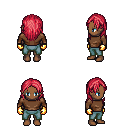
a pixel art fantasy rpg character, female body template, human, dark skin, brown long-sleeve shirt, teal pants, ruby red long hairstyle, gold gloves, four views (front, back, left, right), 2x2 character sprite sheet, small pixel art, hard edges, no anti-aliasing